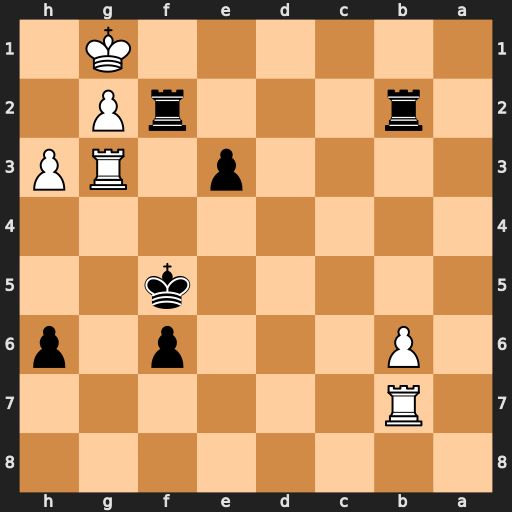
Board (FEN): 8/1R6/1P3p1p/5k2/8/4p1RP/1r3rP1/6K1
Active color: b
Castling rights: -
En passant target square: -
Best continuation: Rb1+ Kh2 e2